Question: I know 'float:left' will allow text to flow around an image floated on the left.
And 'float:right' will allow text to flow around an image floated on the right.
Is there a way to flow text around

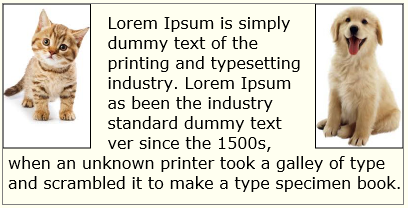
Answer: It's just as you said. You need to have one image with 'float:left' and another with 'float:right'. If both are placed before the text, they will each be at their respective top corners, horizontally aligned.
'''
<img src="http://placehold.it/100x200" style="float:left;">
<img src="http://placehold.it/100x200" style="float:right;">
Lorem ipsum dolor sit amet, consectetur adipiscing elit. Curabitur viverra diam finibus arcu dictum, sed condimentum neque eleifend. Nullam non lobortis leo, a sollicitudin ipsum. Pellentesque gravida aliquet eros, in imperdiet eros dictum eu. Aenean vel pharetra libero. Nam vel risus sit amet tortor fermentum venenatis. Aenean efficitur, ante ac semper porta, turpis nunc dignissim risus, sed ullamcorper dolor lacus a felis. Sed vel nulla imperdiet, luctus tellus sed, pharetra sem. Nullam vehicula elit eget urna lobortis, at porta nunc tempor. In gravida aliquet rutrum. Cras at lacus ac felis egestas aliquet. Aenean viverra eu mauris a fermentum. Donec pharetra nisl ex, sit amet sodales orci lobortis id. Nullam lobortis dictum pharetra. Cras pellentesque rhoncus magna a ultricies. Quisque et vehicula risus, in porttitor ex. Quisque aliquet blandit velit ut gravida.
'''